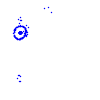
Particle: kaon